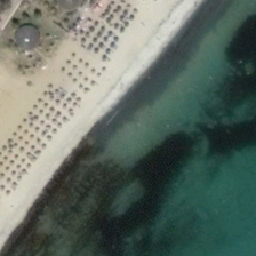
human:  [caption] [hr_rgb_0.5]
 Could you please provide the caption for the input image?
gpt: On the beach near a green sea, many small things are neatly arranged.

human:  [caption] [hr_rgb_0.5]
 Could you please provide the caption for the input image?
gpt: On the beach near the green ocean, many small things are arranged in perfect order.

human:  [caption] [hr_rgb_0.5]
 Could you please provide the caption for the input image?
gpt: There are many small things on the beach near the green ocean.

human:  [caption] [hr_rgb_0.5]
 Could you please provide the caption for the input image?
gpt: On the beach near the green ocean, there are many small things lined up.

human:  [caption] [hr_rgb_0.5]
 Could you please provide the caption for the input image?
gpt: On the beach near the green ocean, many small things can be used.